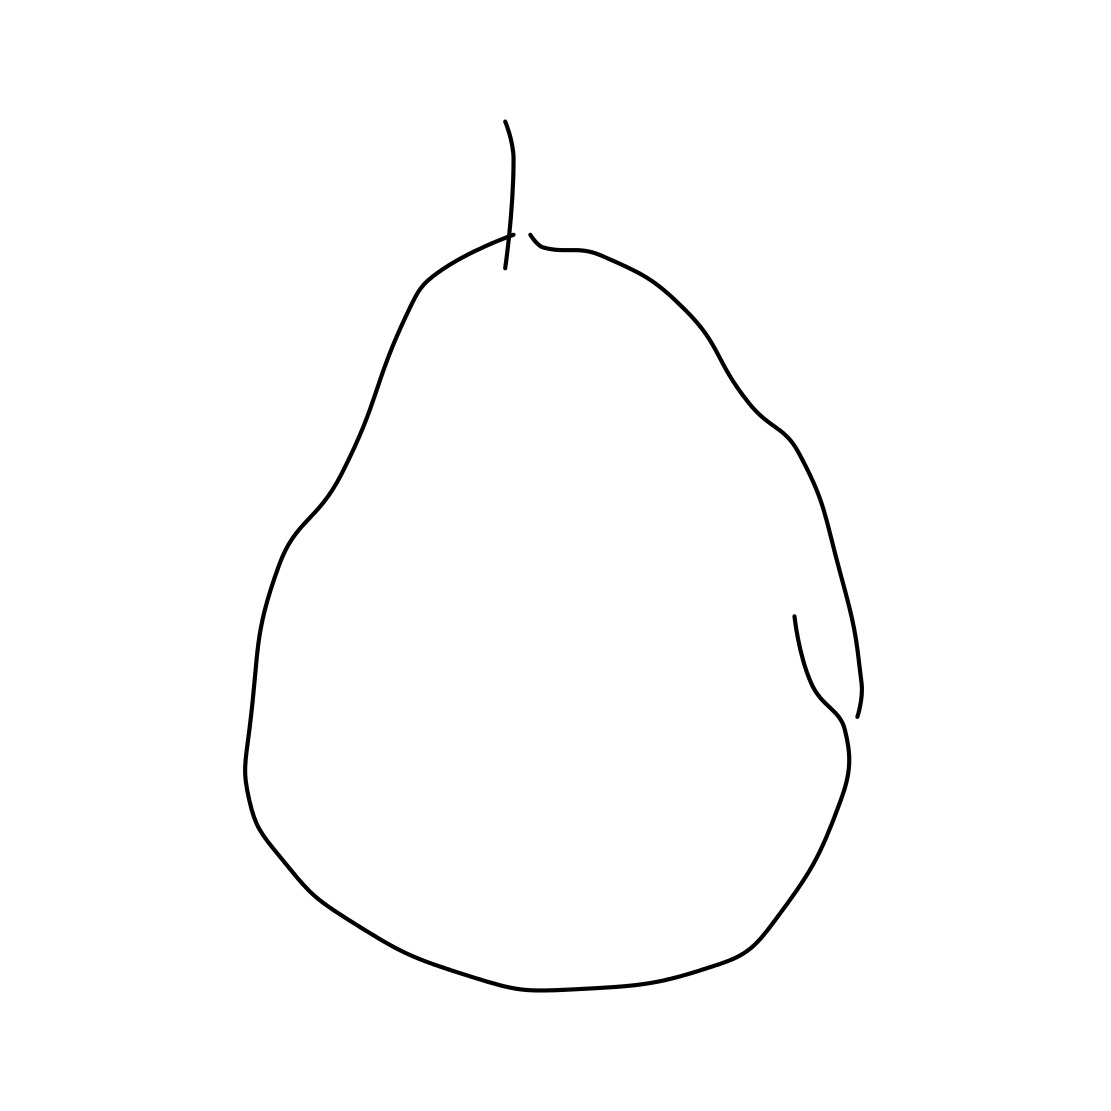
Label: pear